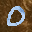
Label: 0